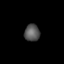
Tissue: lung
Cell type: Epithelial cells
Senescence score: 0.2172
Nuclear area (px): 256
Mean DAPI intensity: 85.277